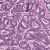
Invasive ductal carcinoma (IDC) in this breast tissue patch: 1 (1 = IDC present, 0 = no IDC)